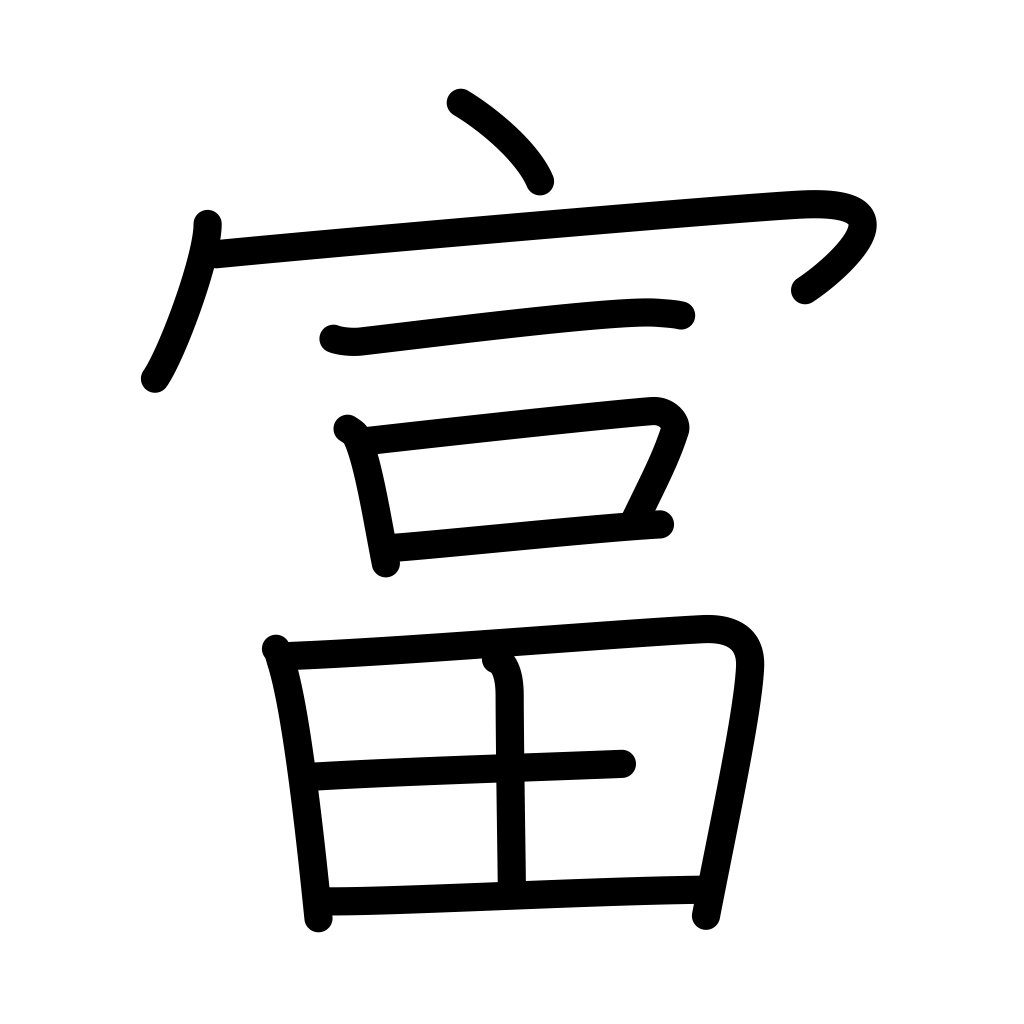
Meaning: wealth, enrich, abundant